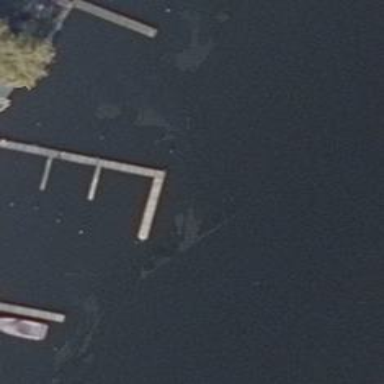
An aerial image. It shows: Man-made pier.